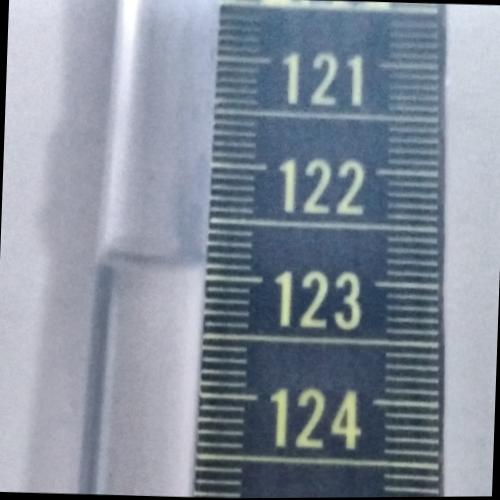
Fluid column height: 122.9 cm